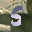
Label: 5